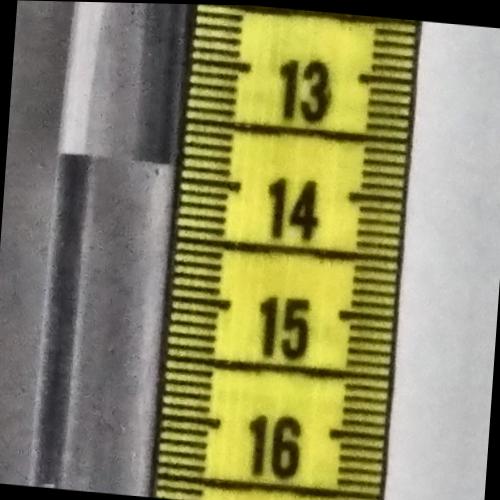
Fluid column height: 13.9 cm